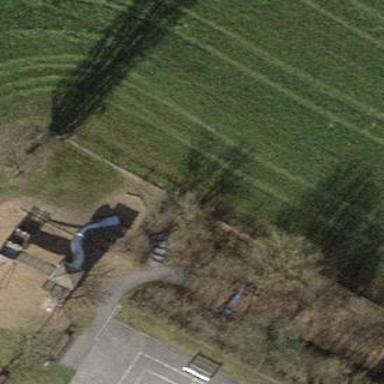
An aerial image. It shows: Playground area for leisure land.